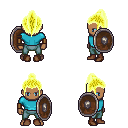
a pixel art fantasy rpg character, male body template, human, dark skin, teal long-sleeve shirt, teal pants, gold long topknot hairstyle, leather bracers, brown shoes, shield, four views (front, back, left, right), 2x2 character sprite sheet, small pixel art, hard edges, no anti-aliasing